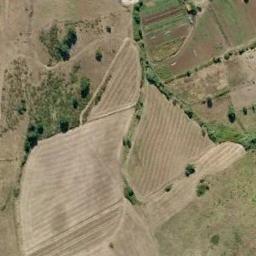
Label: rectangular_farmland